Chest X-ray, PA view. Patient: 63 years old, sex M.
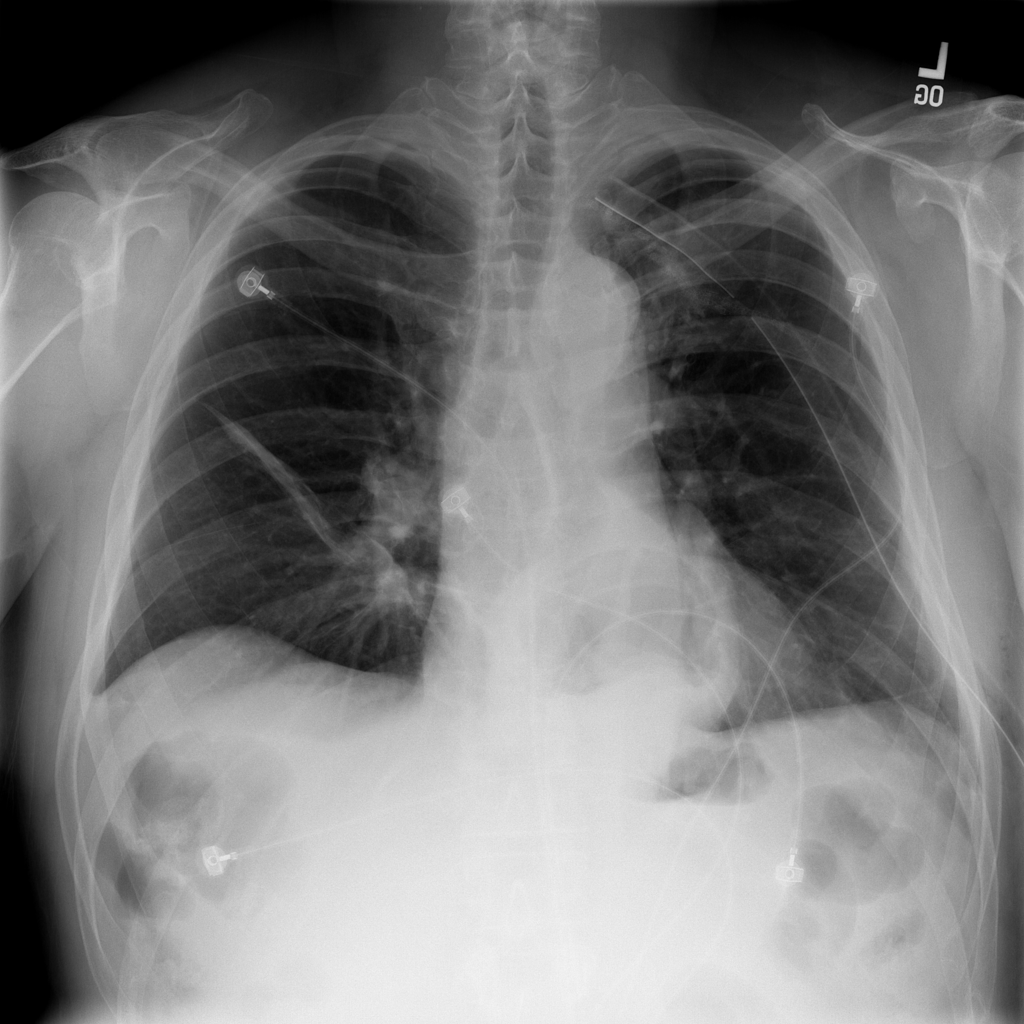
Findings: Atelectasis, Hernia